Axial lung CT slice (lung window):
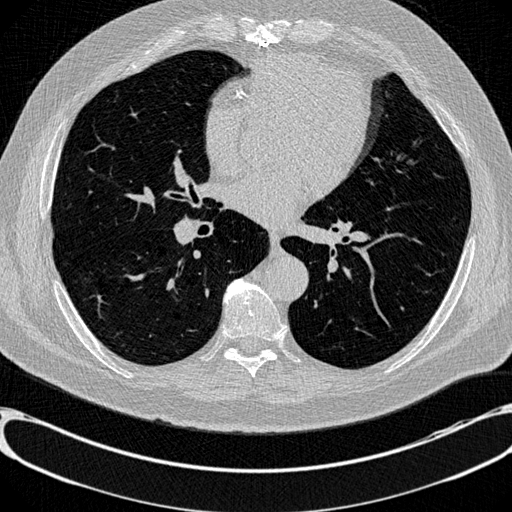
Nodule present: no